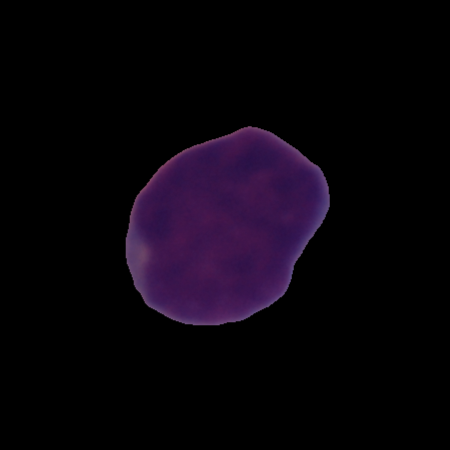
Label: cancer